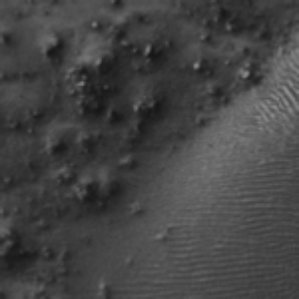
Label: frost